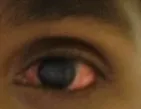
Patient with congestion of the left eye.
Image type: medical_photograph (other_medical_photograph)